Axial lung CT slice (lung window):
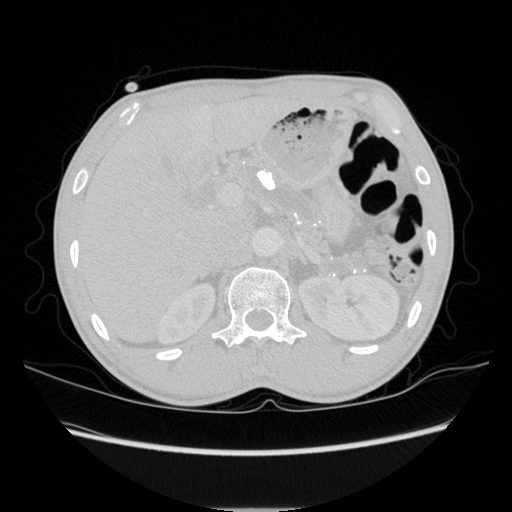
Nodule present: no